Question: I currently have <URL> design in which will act like a 'scale' to visually tell me when my 'tank' is full.
The div is set to be 500px tall, and I was looking to have 'scale lines' every 10/20px all the way up the side (similar to that of a thermometer gauge).
I'm not great with css/javascript/web design in general, and am totally bamboozaled as to how to make/create something like

My current css is:
'''
.addDropShadowToTank{
box-shadow: 10px 10px 10px #393939;
border-radius:30px;
display:table-cell;
font-size:large;
width:350px;
height:500px;
vertical-align:middle;
text-align:center;
background-color: #fa5858;
}
'''
I was thinking something like a Z-index would help, but even this simple task seems beyond me :(
And even if i somehow manage this, how would I make the lines appear across the height of the div?
Something like:
'''
Current: Wanted:
+--------+ +--------+
| | | _| <-- how to achieve this sort of scale design?
| | | |
| | | _|
| | | |
| | | _|
|wwwwwwww| |wwwwwwww|
| O | | O _|
| O | | O |
| o | | o _|
| o | | o |
+--------+ +--------+
'''
I have updated the JSfiddle to show you the contents (it required removing some of the redundant javascript). In reality the percentage is calculated from my model's data and not hardcoded.
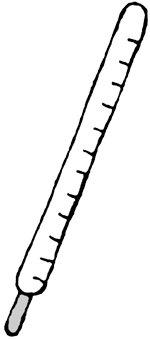
Answer: You can create the scaling by using css gradients in combination with 'background-size' without using any images.
You just adjust the 'background-size' property to scale the background - if you want to have '20px' spacing between lines change the px value to '20px' - the solution is dynamic.
'''
.thermometer {
position:relative;
width:200px;
height:300px;
border-radius:30px;
overflow:hidden;
background:green;
}
.fluid {
position:absolute;
overflow:hidden;
width:100%;
bottom:0;
left:0;
background:blue;
box-shadow: 10px 10px 10px #393939;
}
.thermometer:after {
content:"";
z-index:1000;
width:50px;
height:100%;
position:absolute;
z-index:100;
right:0;
bottom:0;
background-image: -moz-linear-gradient(top, rgba(0, 0, 0, 1) 0%, rgba(0, 0, 0, 1) 4%, rgba(0, 0, 0, 0) 5%, rgba(0, 0, 0, 0) 14%, rgba(0, 0, 0, 0) 72%, rgba(125, 185, 232, 0) 100%);
background-image: -webkit-gradient(linear, left top, left bottom, color-stop(0%, rgba(0, 0, 0, 1)), color-stop(4%, rgba(0, 0, 0, 1)), color-stop(5%, rgba(0, 0, 0, 0)), color-stop(14%, rgba(0, 0, 0, 0)), color-stop(72%, rgba(0, 0, 0, 0)), color-stop(100%, rgba(125, 185, 232, 0)));
background-image: -webkit-linear-gradient(top, rgba(0, 0, 0, 1) 0%, rgba(0, 0, 0, 1) 4%, rgba(0, 0, 0, 0) 5%, rgba(0, 0, 0, 0) 14%, rgba(0, 0, 0, 0) 72%, rgba(125, 185, 232, 0) 100%);
background-image: -o-linear-gradient(top, rgba(0, 0, 0, 1) 0%, rgba(0, 0, 0, 1) 4%, rgba(0, 0, 0, 0) 5%, rgba(0, 0, 0, 0) 14%, rgba(0, 0, 0, 0) 72%, rgba(125, 185, 232, 0) 100%);
background-image: -ms-linear-gradient(top, rgba(0, 0, 0, 1) 0%, rgba(0, 0, 0, 1) 4%, rgba(0, 0, 0, 0) 5%, rgba(0, 0, 0, 0) 14%, rgba(0, 0, 0, 0) 72%, rgba(125, 185, 232, 0) 100%);
background-image: linear-gradient(to bottom, rgba(0, 0, 0, 1) 0%, rgba(0, 0, 0, 1) 4%, rgba(0, 0, 0, 0) 5%, rgba(0, 0, 0, 0) 14%, rgba(0, 0, 0, 0) 72%, rgba(125, 185, 232, 0) 100%);
background-size:5%;
}
'''
'''
<div class="thermometer">
<div class="fluid" style="height:40%"></div>
</div>
'''